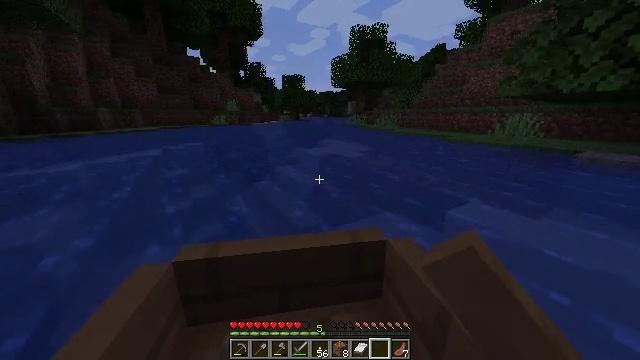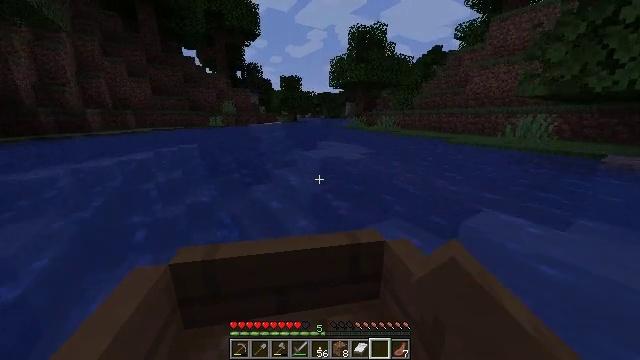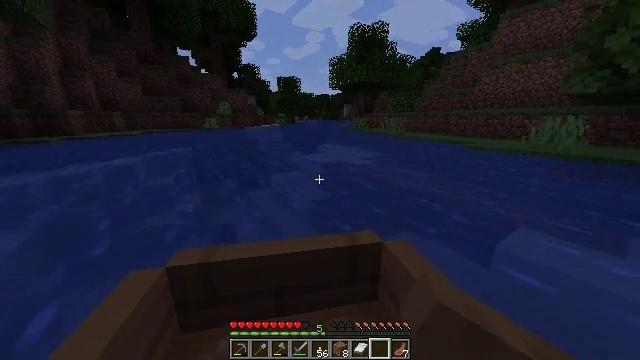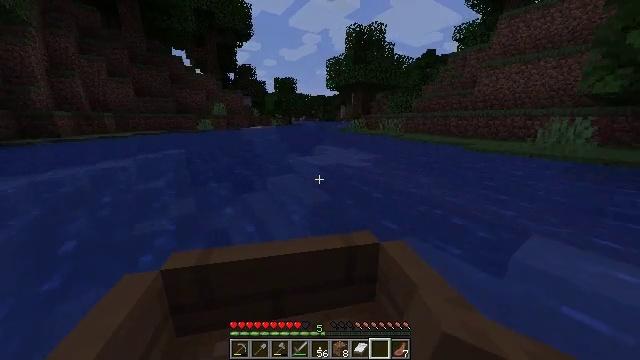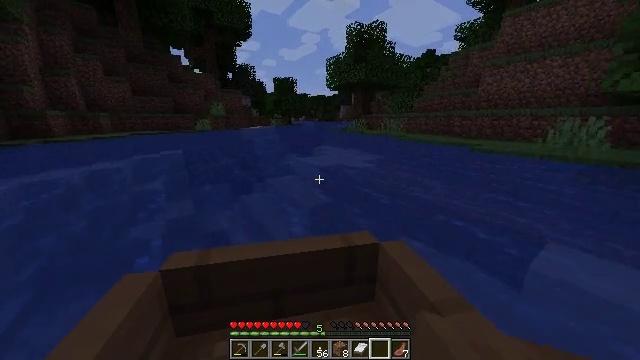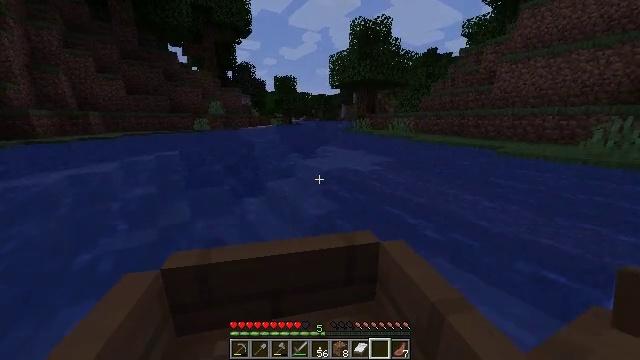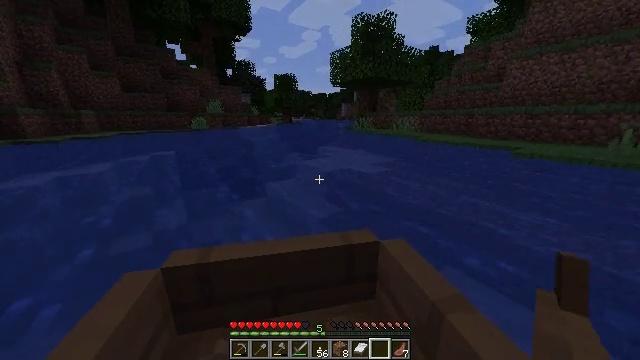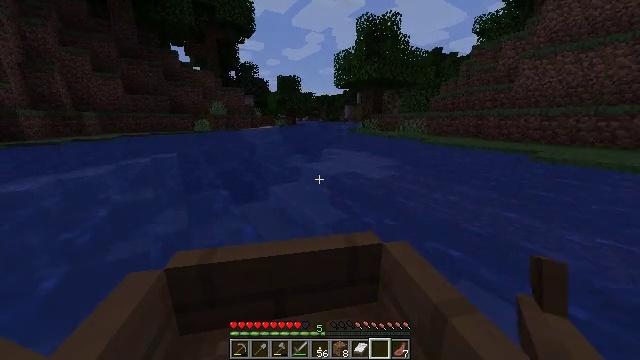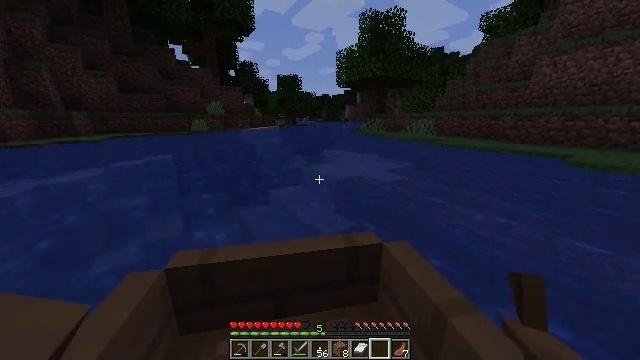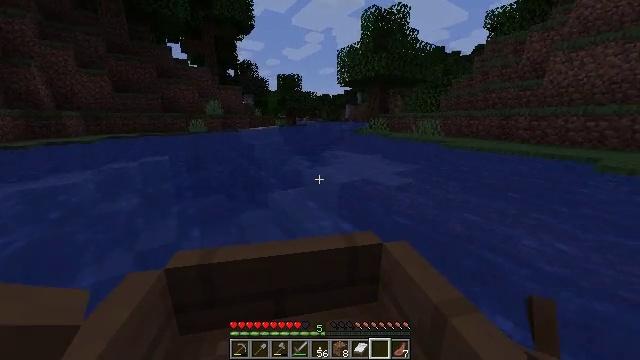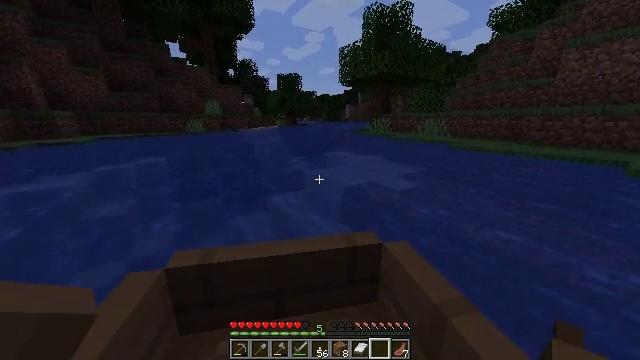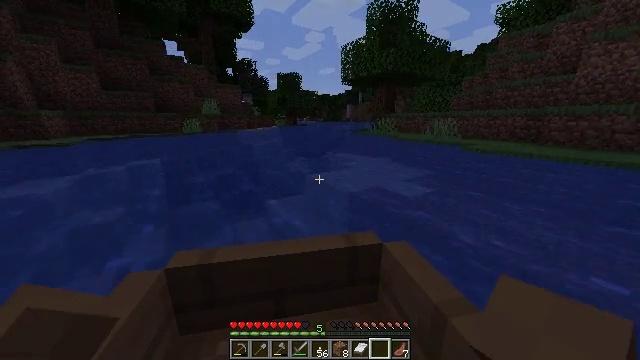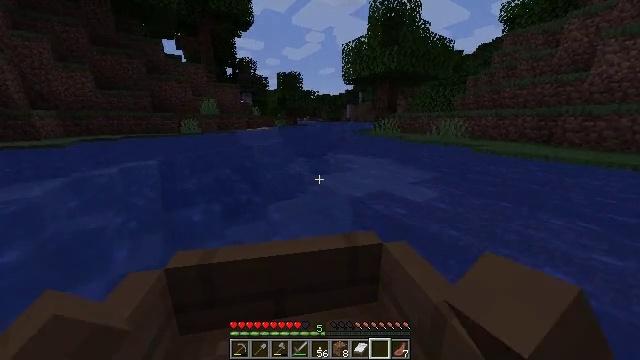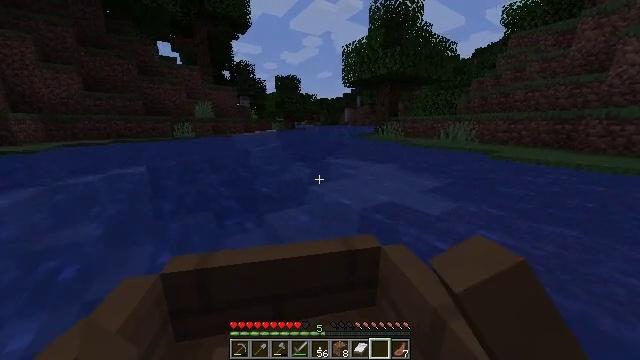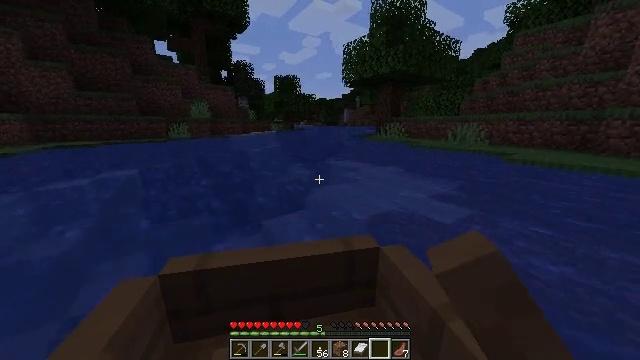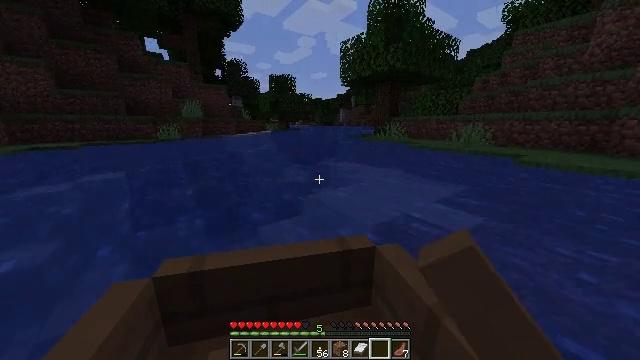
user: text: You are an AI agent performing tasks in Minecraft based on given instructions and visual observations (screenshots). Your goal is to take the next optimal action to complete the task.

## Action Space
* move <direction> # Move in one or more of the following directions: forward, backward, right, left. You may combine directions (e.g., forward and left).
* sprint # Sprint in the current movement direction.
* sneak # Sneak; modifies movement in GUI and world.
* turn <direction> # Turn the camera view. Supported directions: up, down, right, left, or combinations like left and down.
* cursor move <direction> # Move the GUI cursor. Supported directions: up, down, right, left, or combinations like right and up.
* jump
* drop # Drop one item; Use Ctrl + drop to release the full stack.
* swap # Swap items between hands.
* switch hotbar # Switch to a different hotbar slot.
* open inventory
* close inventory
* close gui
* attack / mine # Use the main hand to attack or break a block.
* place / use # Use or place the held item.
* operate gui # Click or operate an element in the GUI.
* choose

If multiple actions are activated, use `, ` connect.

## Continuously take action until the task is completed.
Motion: motion action
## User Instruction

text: Break the tall seagrass.
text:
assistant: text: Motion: move forward, sprint
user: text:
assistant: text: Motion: move forward, sprint
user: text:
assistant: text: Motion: move forward, sprint
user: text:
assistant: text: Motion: move forward, sprint
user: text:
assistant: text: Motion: move forward, sprint
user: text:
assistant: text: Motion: move forward, sprint
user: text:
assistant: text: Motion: move forward, sprint
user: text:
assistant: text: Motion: move forward, sprint
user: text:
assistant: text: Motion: move forward, sprint
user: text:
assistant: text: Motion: move forward, sprint
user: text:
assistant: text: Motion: move forward, sprint
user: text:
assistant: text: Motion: move forward, sprint
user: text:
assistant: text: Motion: move forward, sprint
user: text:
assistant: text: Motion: move forward, sprint
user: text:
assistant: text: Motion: move forward, sprint, turn right
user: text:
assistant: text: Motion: move forward and move right, sprint
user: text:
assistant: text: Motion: move forward and move right, sprint
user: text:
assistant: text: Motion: move forward and move right, sprint
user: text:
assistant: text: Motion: move forward, sprint
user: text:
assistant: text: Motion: move forward, sprint
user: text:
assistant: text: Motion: move forward, sprint
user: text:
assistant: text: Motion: move forward, sprint
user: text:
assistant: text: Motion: move forward, sprint
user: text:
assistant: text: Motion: move forward, sprint
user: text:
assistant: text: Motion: move forward, sprint
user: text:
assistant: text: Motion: move forward, sprint
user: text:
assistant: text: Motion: move forward, sprint
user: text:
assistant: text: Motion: move forward, sprint
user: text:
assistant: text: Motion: move forward, sprint
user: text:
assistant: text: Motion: move forward, sprint